Brain MRI, t2w sequence, axial 2D slice.
Patient: age 50, sex M, weight 90 kg, height 1.9 m
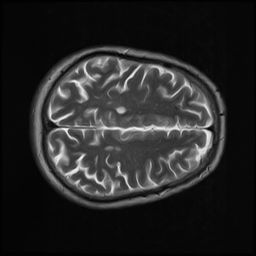